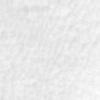
Label: no_change